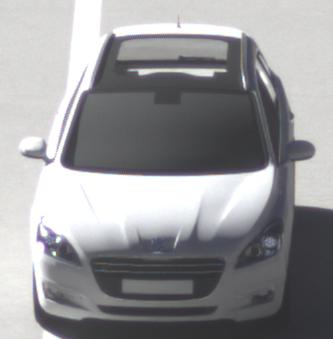
Make: Peugeot
Model: 508 SW 120 VTi
Detailed model: 508 (I) SW
Model produced from: 2011/03
Model produced until: 2014/05
Doors: 5
Color: white
Road condition: dry road
Daytime: midday
Contrast: high contrast